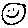
Label: smiley face